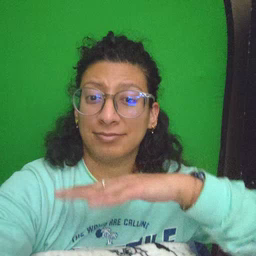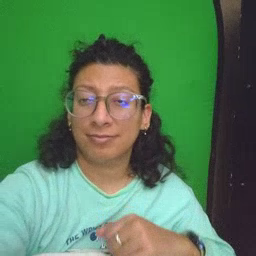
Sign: old